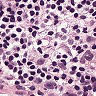
Metastatic tissue present: no